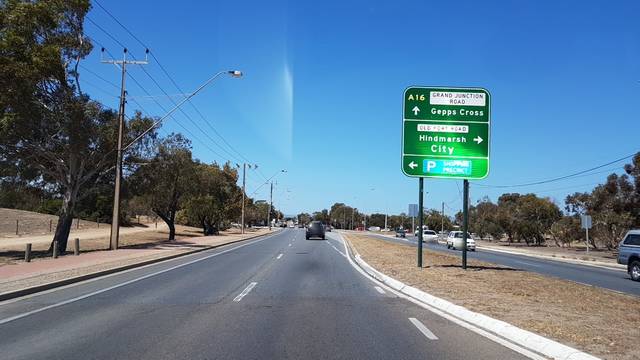
Region: Australia
Coordinates: -34.852, 138.5